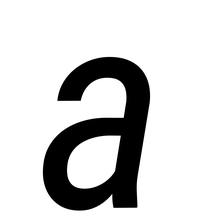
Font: Roboto-Italic_Condensed_Italic